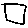
Label: square